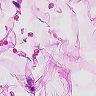
Metastatic tissue present: no